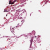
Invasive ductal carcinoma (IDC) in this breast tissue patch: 0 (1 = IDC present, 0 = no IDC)